Platform: macOS
Application: Arc Browser
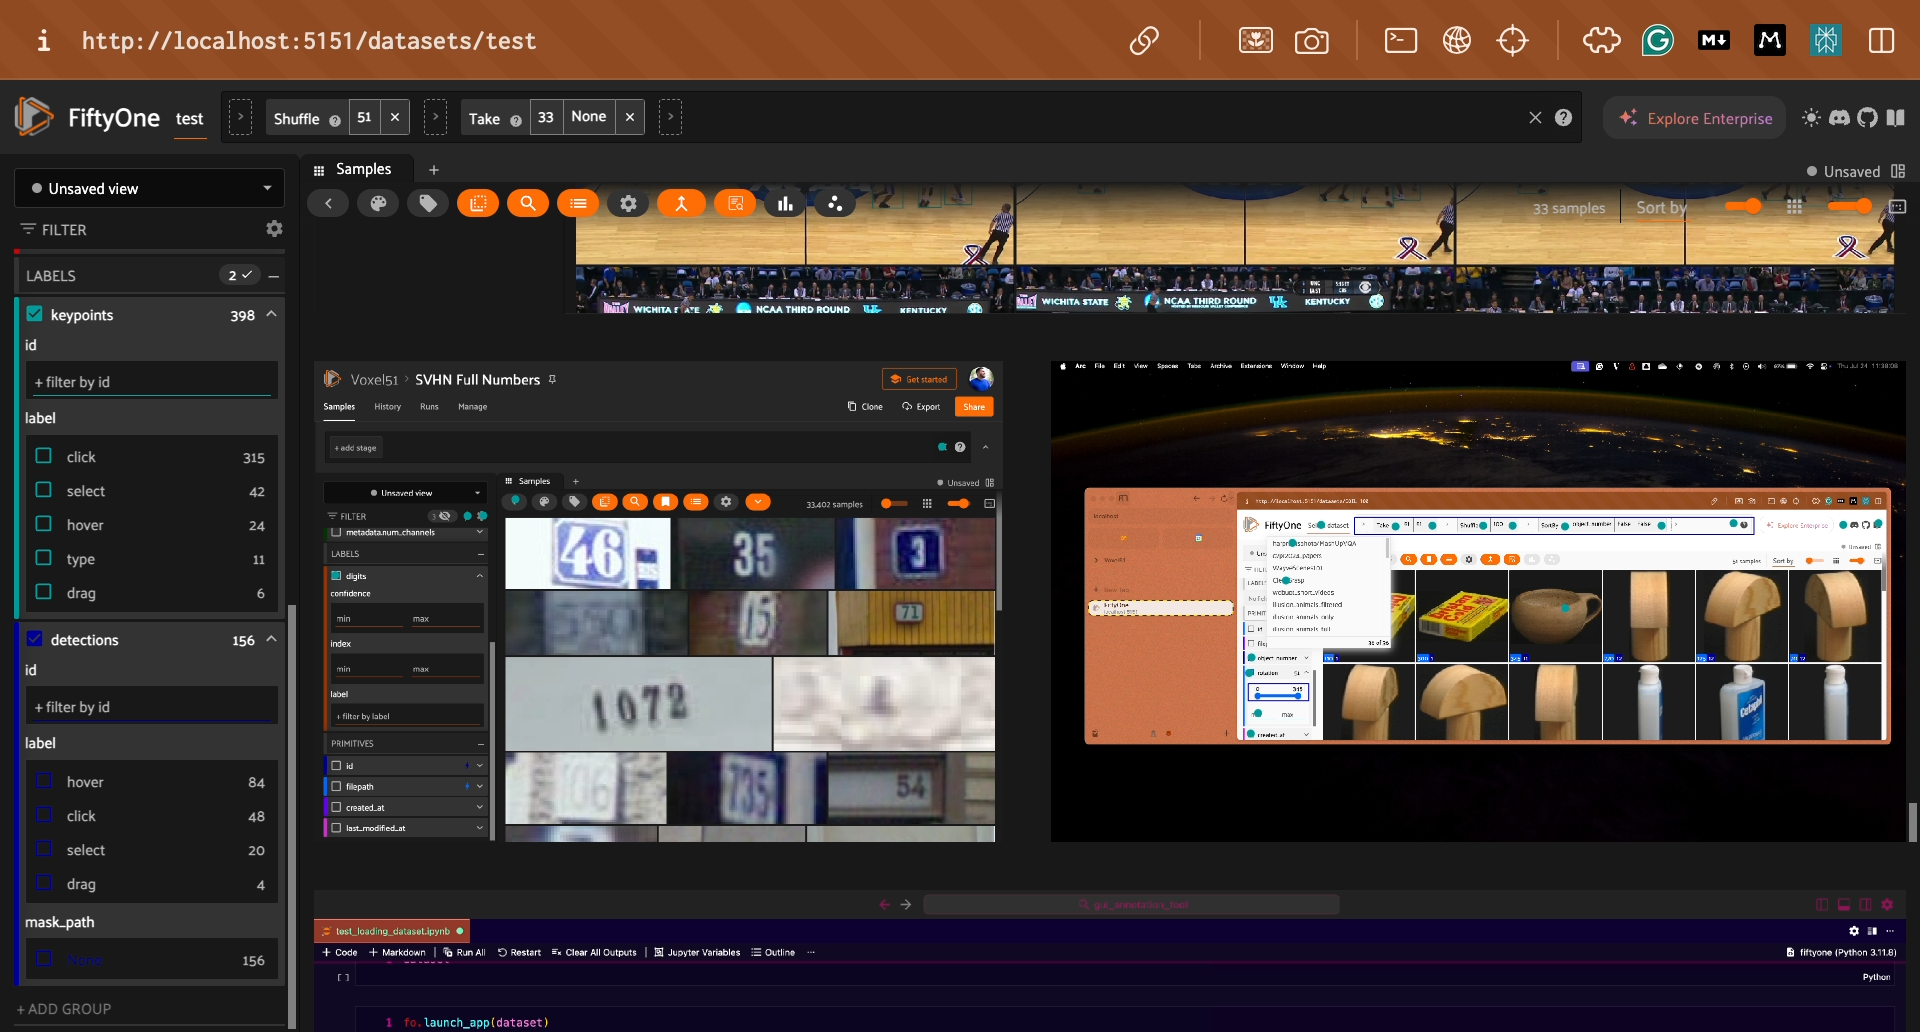
task_description: Where can I find the number of select detection labels in the current view?
action_type: hover
element_info: Text
steps_since_start: 1